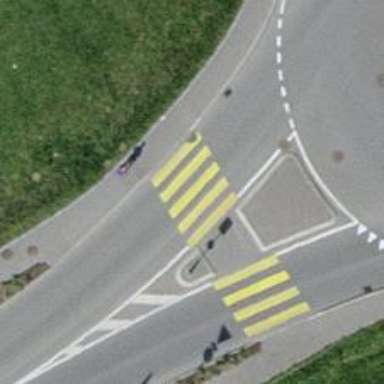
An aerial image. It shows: Uncontrolled zebra crossing with central island.